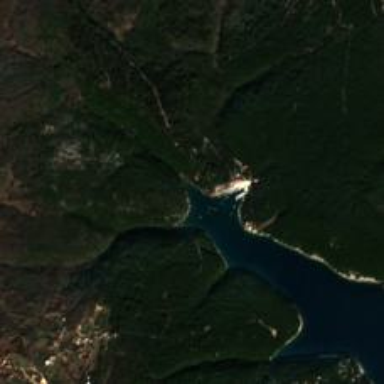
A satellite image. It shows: Beautiful bay with natural surroundings.